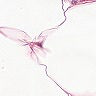
Metastatic tissue present: no